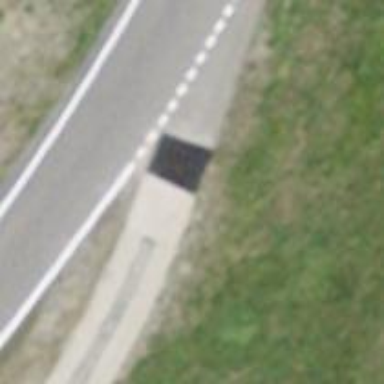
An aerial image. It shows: Unclassified road with concrete surface.